Question: Why is my Assert failing - expected 'x' but found 'x'?
My data table:
'''
Examples:
| url | username | password |message|
| http://www.example.com | user1 | pass1 |validation failed|
| http://www.example.com | webdriver | webdriver123 |validation succeeded|
'''
My code which uses the assertion:
'''
@Then("^the user should be presented with the following prompt alert "([^"]*)"$")
public void the_user_should_be_presented_with_the_following_prompt_alert(String message) throws Throwable {
Alert alert = driver.switchTo().alert();
System.out.println("DEVIL:" + alert.getText());
Assert.assertSame(message.toLowerCase().replaceAll("\s",""), alert.getText().toString().toLowerCase().replaceAll("\s",""));
driver.switchTo().alert().accept();
}
'''
Failure:
'''
java.lang.AssertionError: expected same:<validationsucceeded> was not:<validationsucceeded>
at org.junit.Assert.fail(Assert.java:88)
at org.junit.Assert.failNotSame(Assert.java:828)
at org.junit.Assert.assertSame(Assert.java:771)
at org.junit.Assert.assertSame(Assert.java:782)
'''

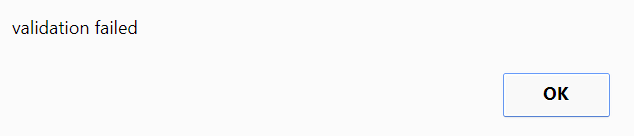
Answer: Please use 'org.junit.Assert.assertEquals()'
You used 'org.junit.Assert.assertSame()' which compares if one object refers to the same object. And in your case, you use 'toLowerCase()' method, which results to 'new String'. So, you compare two different objects. And when test fails, it outputs to console 'toString()' value of object, that's why you got expected which is the same with actual.
Below example reproduce your case, and this fails with error: 'expected same:<text> was not:<text>'
'''
String obj = "TEXT";
String obj2 = "text";
Assert.assertSame(obj.toLowerCase(), obj2.toLowerCase());
'''
And below, is what you're looking for, it will pass successfully
'''
String obj = "TEXT";
String obj2 = "text";
Assert.assertEquals(obj.toLowerCase(), obj2.toLowerCase());
'''